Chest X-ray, PA view. Patient: 37 years old, sex F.
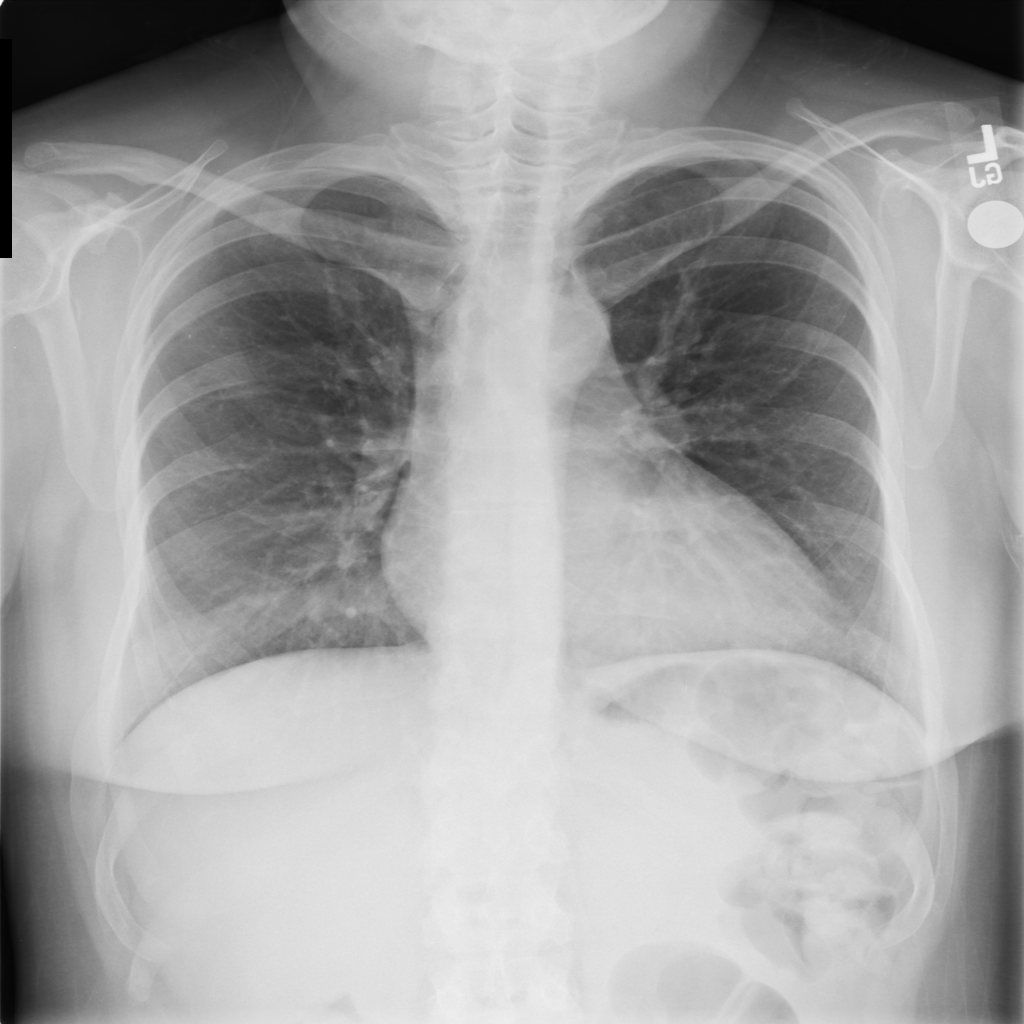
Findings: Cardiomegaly